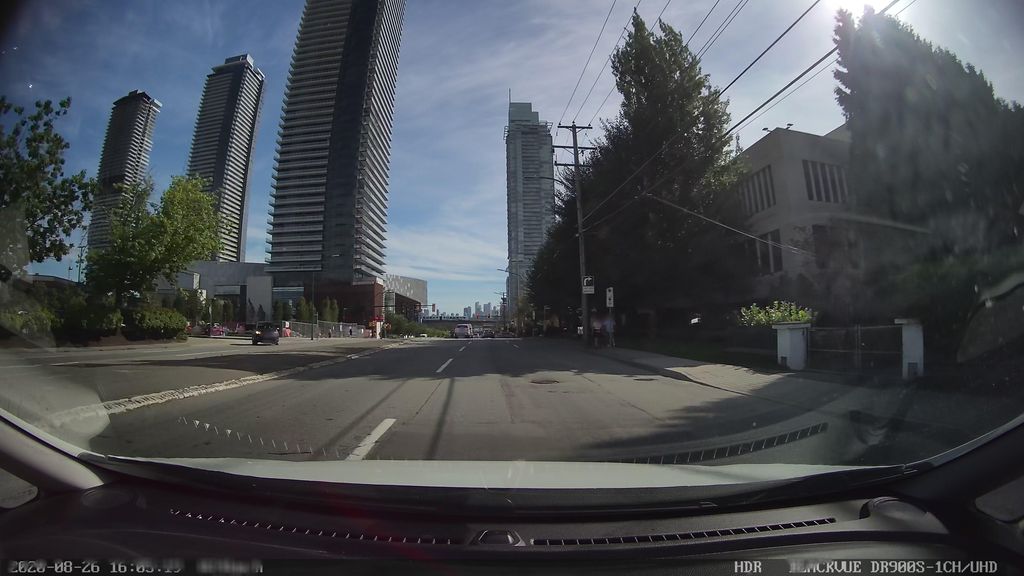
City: vancouver